Question: I'm building a wordpress theme and I'm stuck on my footer menu.
I want to display the menu like this picture.

The menu items contain sub menu items so the html is like this:
'''
<ul>
<li>
Menu item 1
<ul id="submenu">
<li>
sub menu item 1
</li>
<li>
sub menu item etc
</li>
</ul>
</li>
<li>
Menu item 2
<ul id="submenu">
<li>
sub menu item 1
</li>
<li>
sub menu item etc
</li>
</ul>
</li>
</ul>
'''
Like this it puts it vertical on top of each other of course, floating the li puts all the main menu items next to each other.
But what I have to make according to the design is that the main menu item gets to the next column when the div height runs out.
It has to be dynamic otherwise I would have used CSS selectors.
Something with javascript/jquery maybe?
Thanks.
I didn't think it would be relevant but here is the CSS I currently use which just floats the items left
'''
.sub-menu .menu-item {
margin-top: 0!important;
clear: both;
margin-right: 0;
}
#lastfooter ul {
padding-top: 8px;
}
#lastfooter ul li {
float: left;
margin-right: 15px;
}
#lastfooter ul li a{
color: #000;
text-decoration: none;
}
#lastfooter ul li a:hover{
color: #e74d25;
}
'''
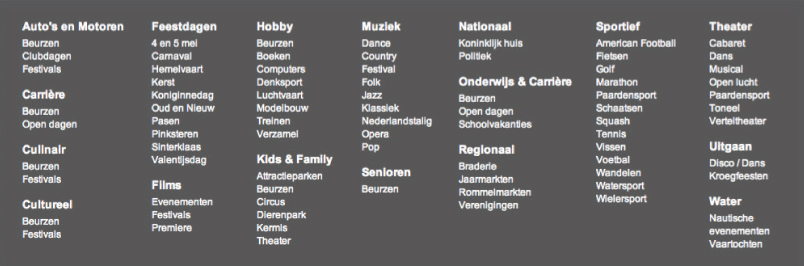
Answer: You do not clearly define how you want the menu to work ...
> 1 2 3
4 5 6 1 3 5
2 4 6
Maybe the <URL>
'''
.columns{
column-count:4;
column-gap:2em;
}
'''
More complete demo at <URL>